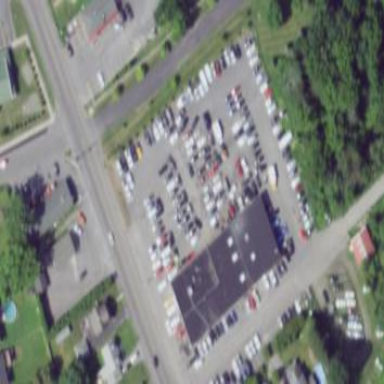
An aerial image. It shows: Retail area.